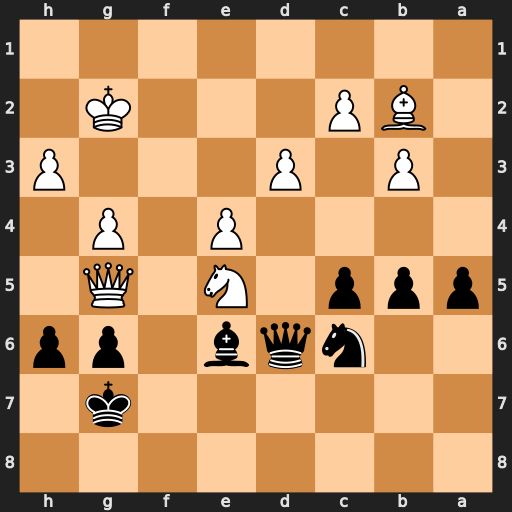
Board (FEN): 8/6k1/2nqb1pp/ppp1N1Q1/4P1P1/1P1P3P/1BP3K1/8
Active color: b
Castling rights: -
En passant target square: -
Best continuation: hxg5 Nc4+ Qd4